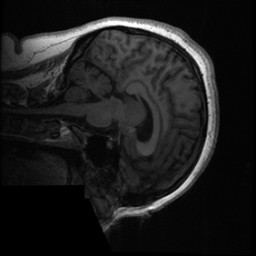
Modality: T1w
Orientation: sagittal
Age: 26
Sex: female